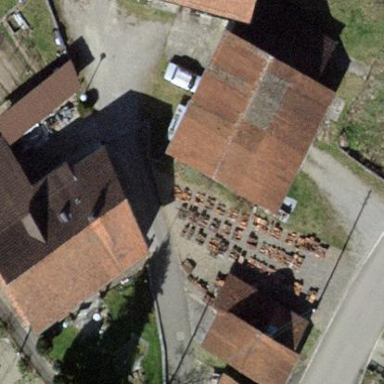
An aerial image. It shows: Gabled roof on farm auxiliary building.